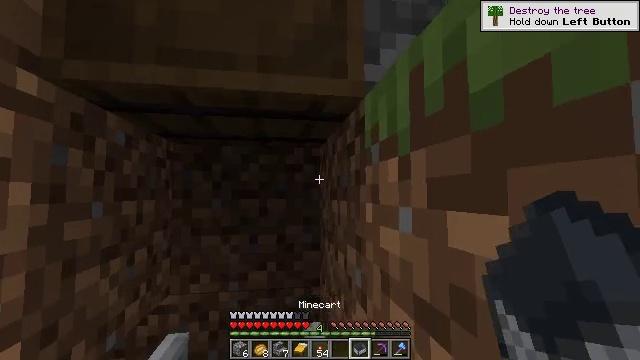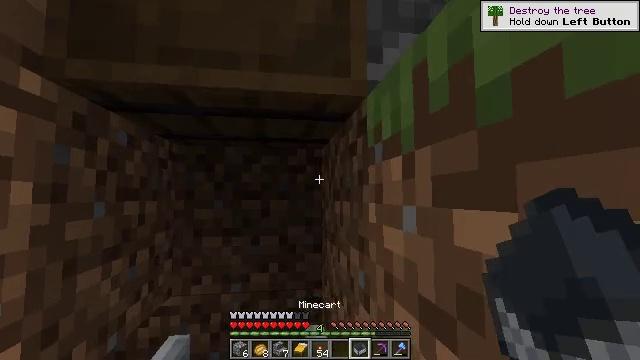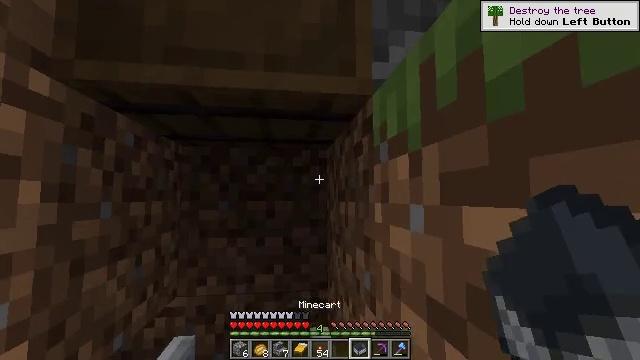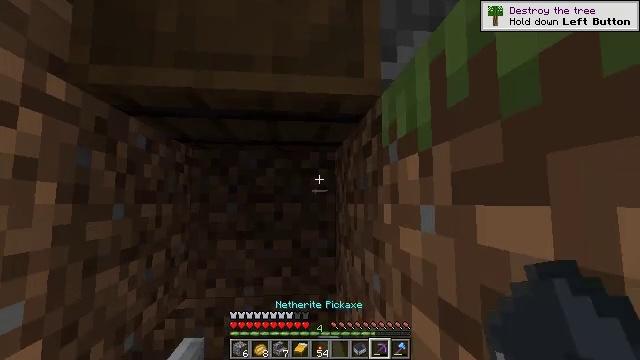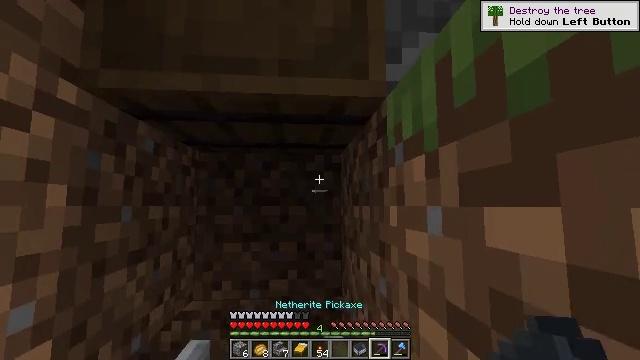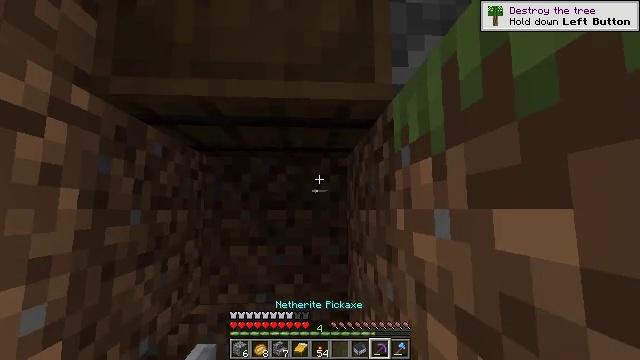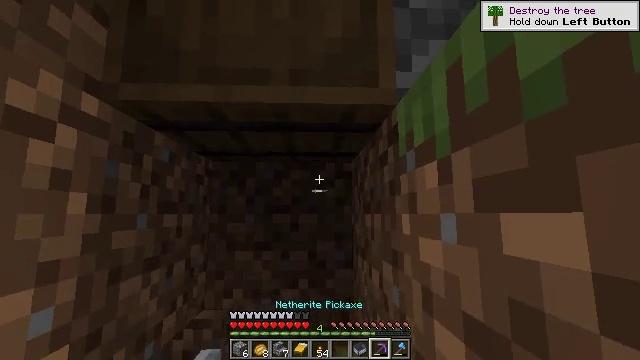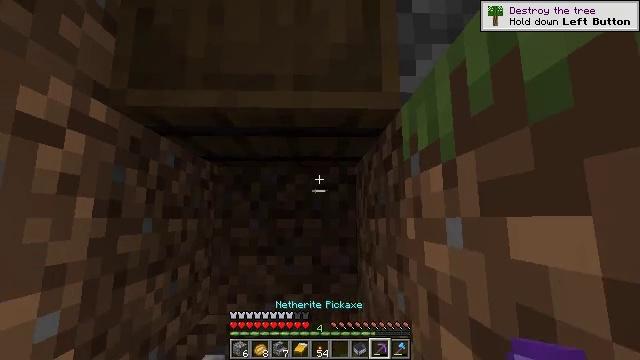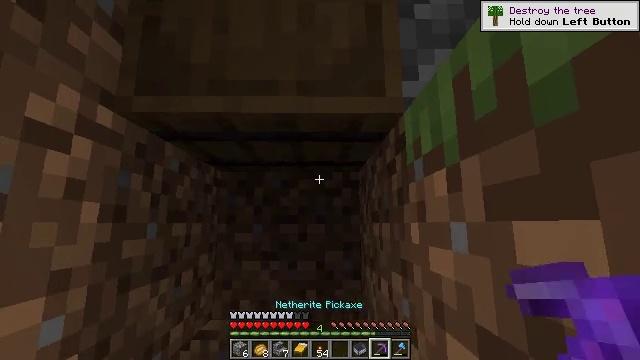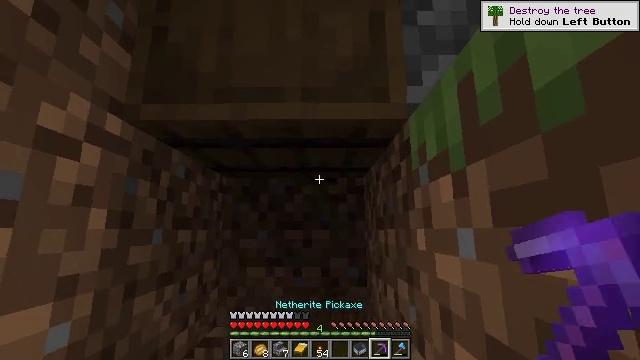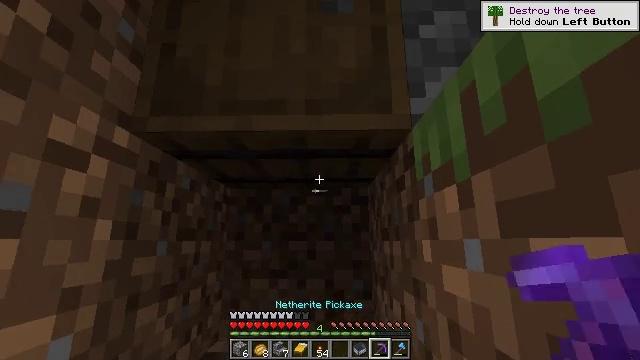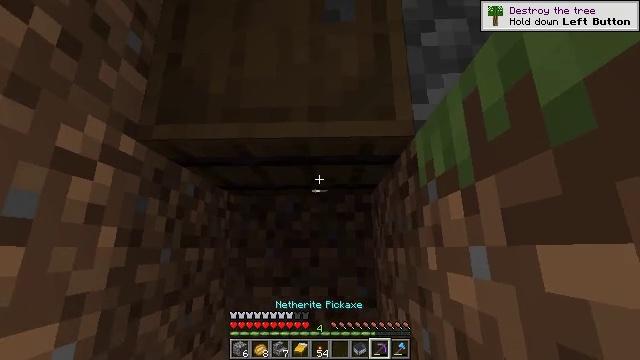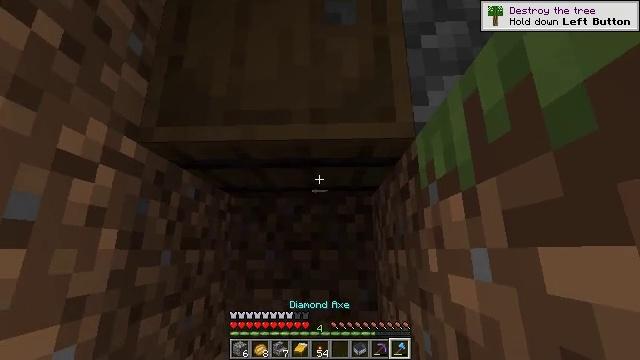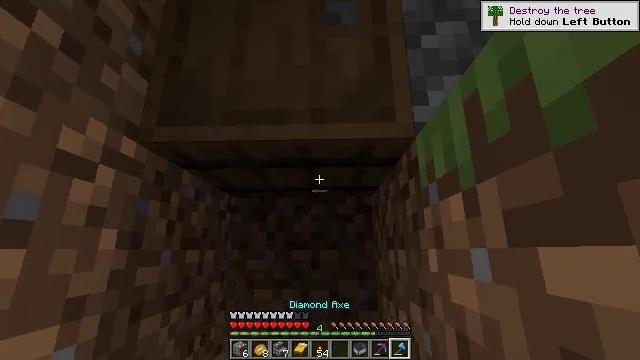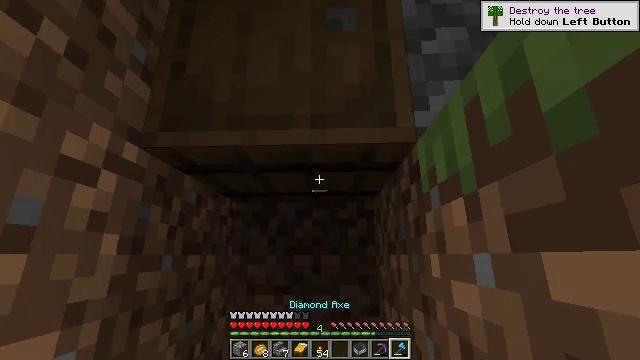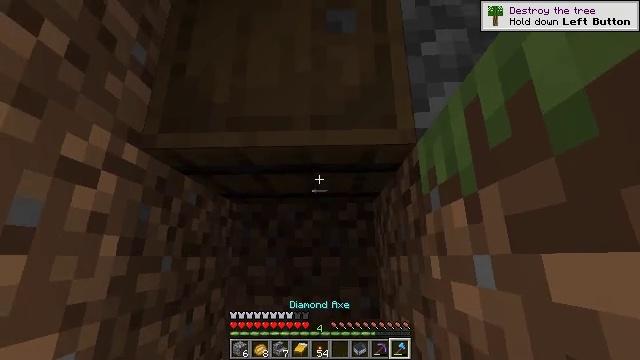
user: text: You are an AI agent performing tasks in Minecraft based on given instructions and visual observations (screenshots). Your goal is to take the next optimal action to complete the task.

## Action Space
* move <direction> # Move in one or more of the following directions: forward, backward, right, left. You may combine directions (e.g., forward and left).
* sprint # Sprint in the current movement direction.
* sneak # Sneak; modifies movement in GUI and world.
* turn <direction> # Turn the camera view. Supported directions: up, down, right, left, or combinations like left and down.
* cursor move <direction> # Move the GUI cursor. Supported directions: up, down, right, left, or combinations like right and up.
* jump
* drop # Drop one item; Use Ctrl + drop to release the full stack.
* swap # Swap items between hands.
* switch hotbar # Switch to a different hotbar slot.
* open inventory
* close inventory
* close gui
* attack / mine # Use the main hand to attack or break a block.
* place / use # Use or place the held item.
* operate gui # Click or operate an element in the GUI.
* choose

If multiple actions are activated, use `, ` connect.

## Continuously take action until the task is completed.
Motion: motion action
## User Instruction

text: Destroy the barrel to use elsewhere.
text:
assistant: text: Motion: no_op
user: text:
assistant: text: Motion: turn left
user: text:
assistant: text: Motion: turn left
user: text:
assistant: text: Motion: turn left
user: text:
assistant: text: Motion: turn left
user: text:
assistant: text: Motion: turn left and up
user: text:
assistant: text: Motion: turn up
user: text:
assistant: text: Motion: turn up
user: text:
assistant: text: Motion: turn left and up
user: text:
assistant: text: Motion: turn up
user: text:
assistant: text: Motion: turn up
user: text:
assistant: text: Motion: no_op
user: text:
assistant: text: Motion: no_op
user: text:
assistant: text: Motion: turn up
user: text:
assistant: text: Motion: no_op
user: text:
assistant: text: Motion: move forward
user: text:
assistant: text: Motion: move forward, turn up
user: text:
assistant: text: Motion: turn up
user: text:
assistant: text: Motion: turn up
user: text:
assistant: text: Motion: turn up
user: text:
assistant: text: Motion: no_op
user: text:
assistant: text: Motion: attack / mine
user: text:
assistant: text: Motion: attack / mine
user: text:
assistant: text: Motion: attack / mine
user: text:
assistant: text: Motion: attack / mine
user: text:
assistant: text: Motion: attack / mine
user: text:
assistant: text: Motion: attack / mine
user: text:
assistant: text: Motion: attack / mine
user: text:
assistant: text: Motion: attack / mine
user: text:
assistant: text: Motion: attack / mine